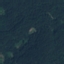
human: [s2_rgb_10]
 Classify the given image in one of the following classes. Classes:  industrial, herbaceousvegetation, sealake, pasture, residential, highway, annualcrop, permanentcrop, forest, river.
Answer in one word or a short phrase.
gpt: Forest